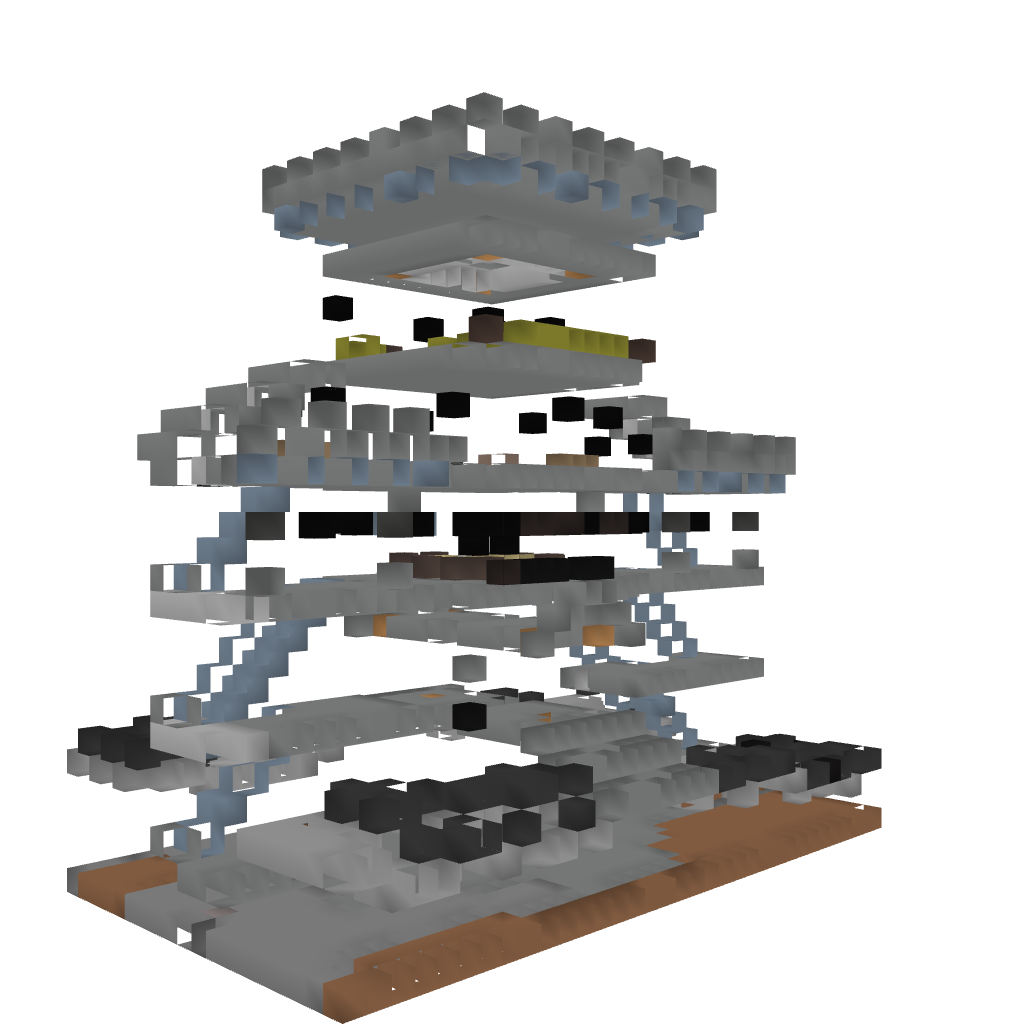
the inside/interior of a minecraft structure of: Skin System redstone door (5 by 3 pistons)